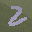
Label: 2